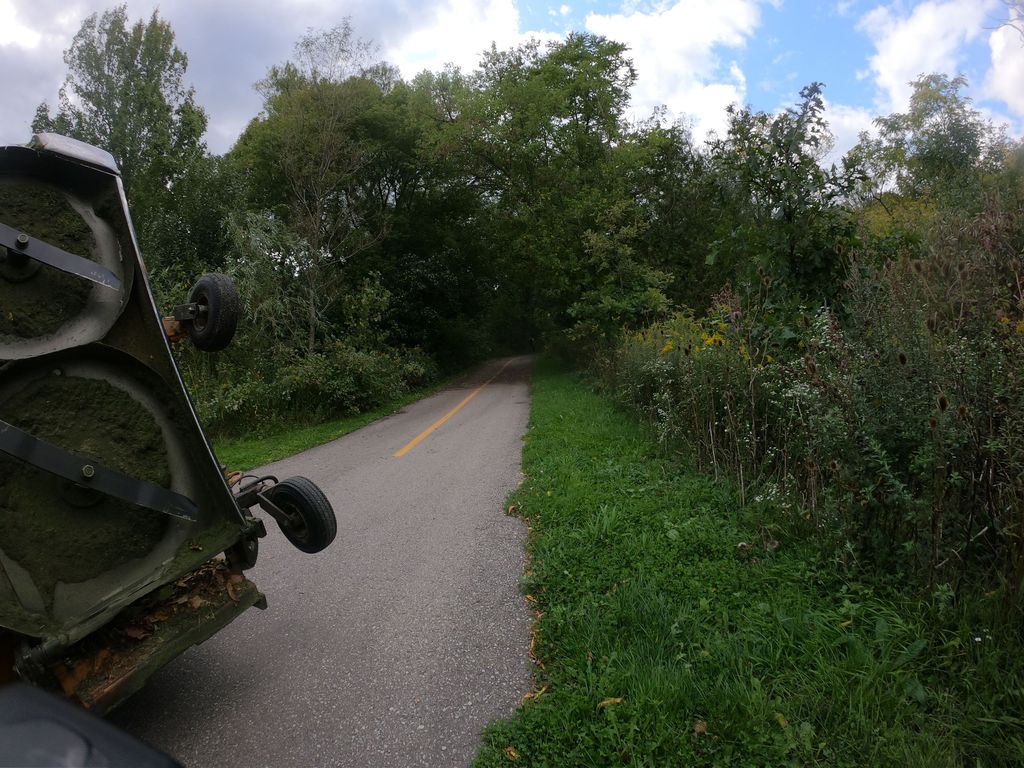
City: kitchener-waterloo